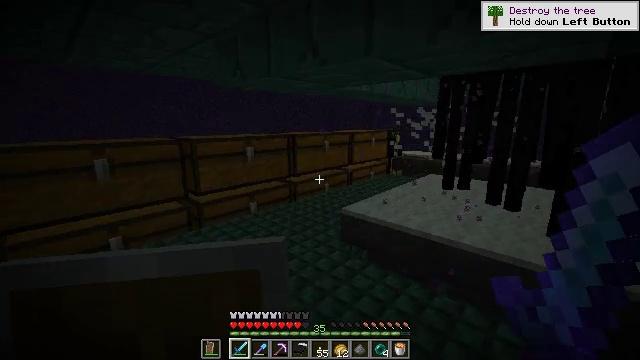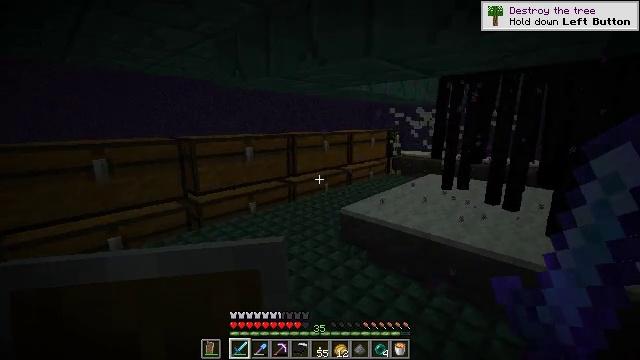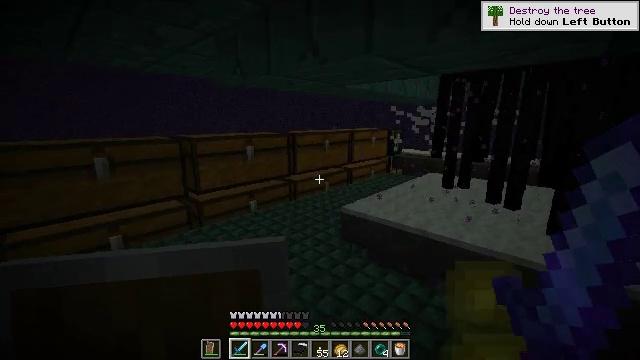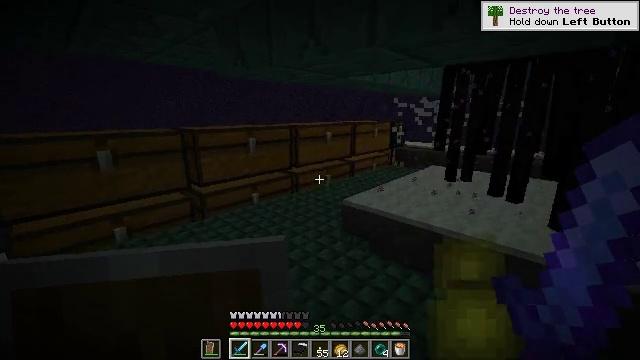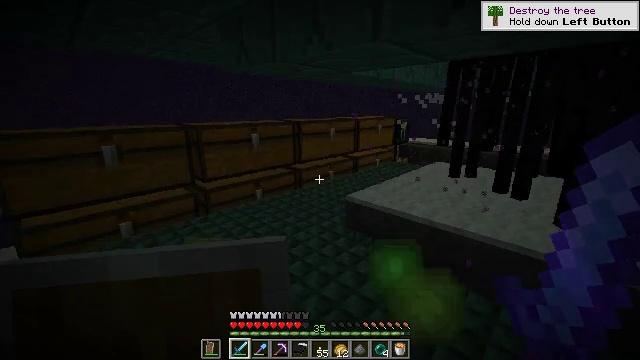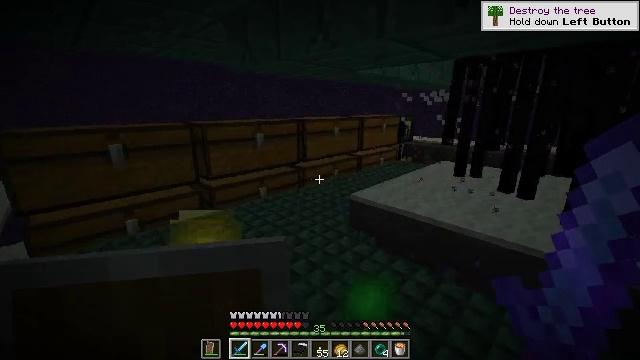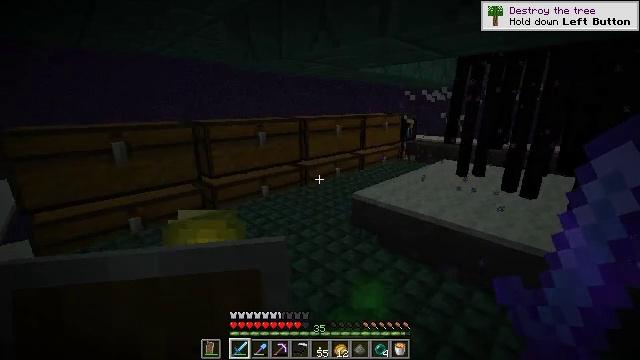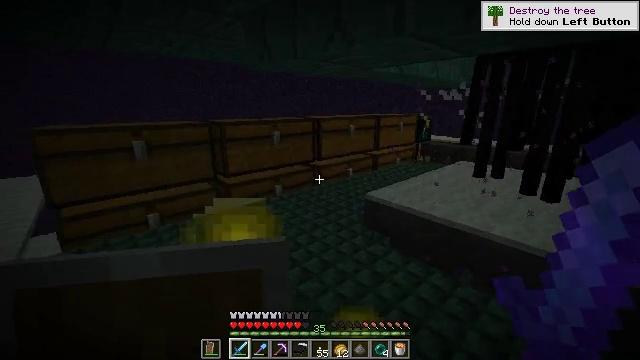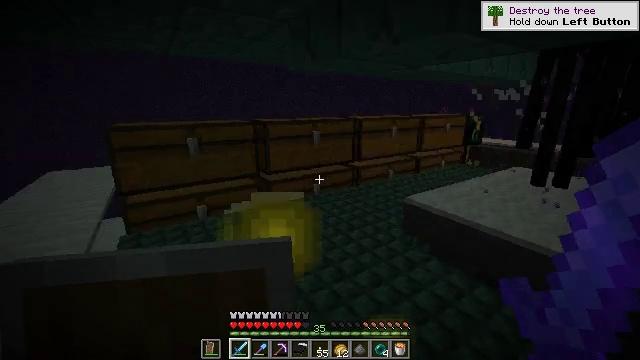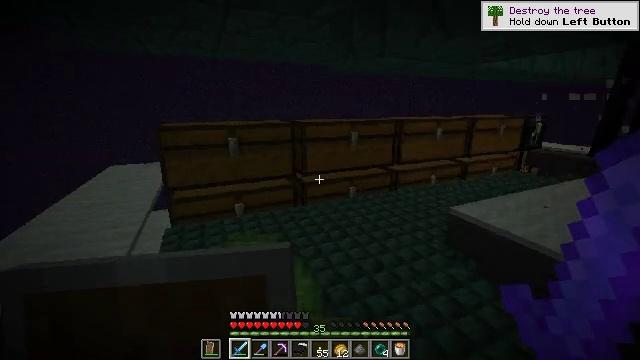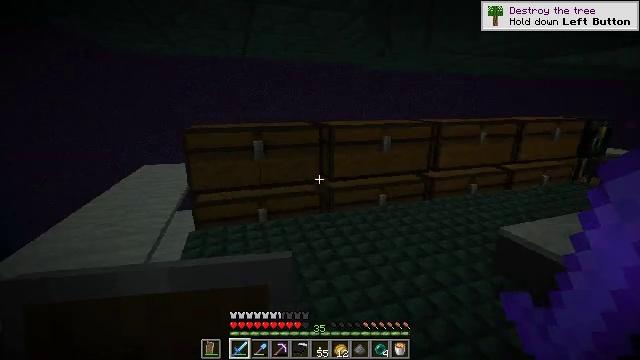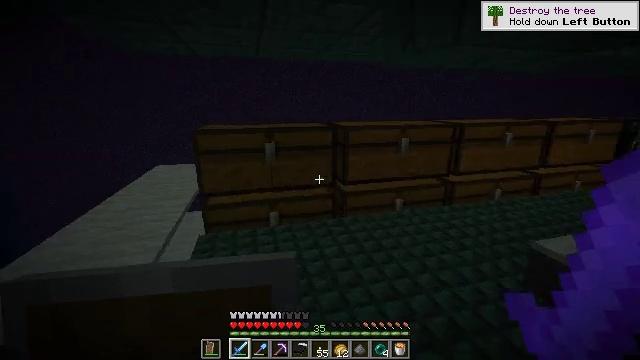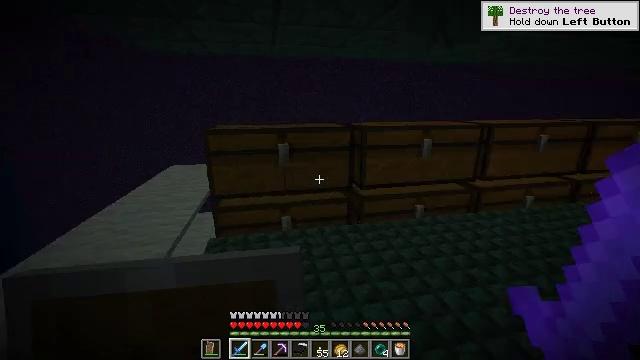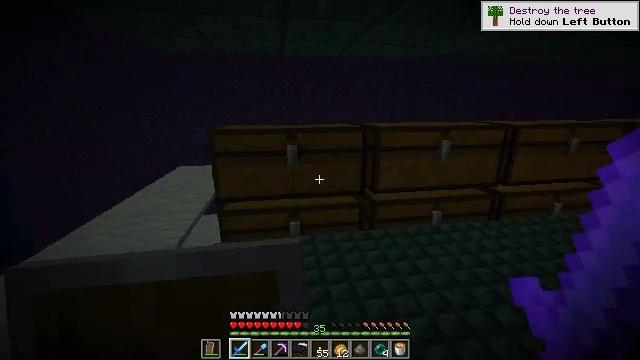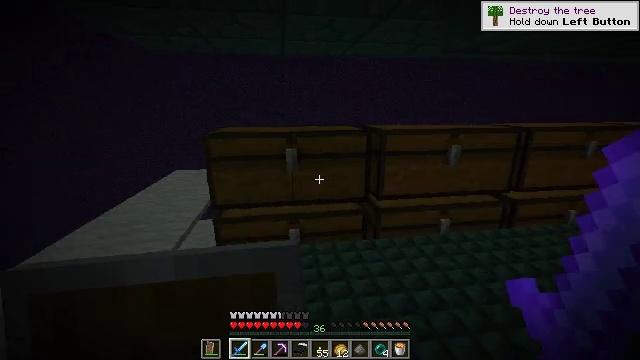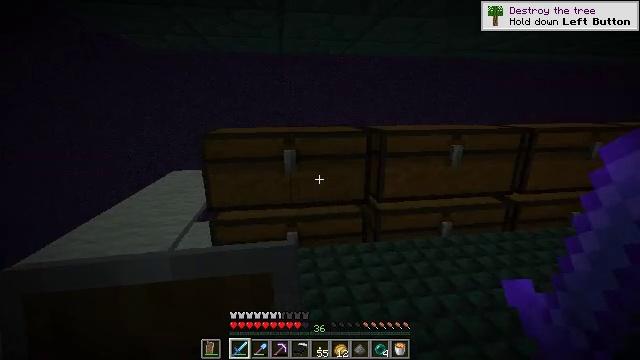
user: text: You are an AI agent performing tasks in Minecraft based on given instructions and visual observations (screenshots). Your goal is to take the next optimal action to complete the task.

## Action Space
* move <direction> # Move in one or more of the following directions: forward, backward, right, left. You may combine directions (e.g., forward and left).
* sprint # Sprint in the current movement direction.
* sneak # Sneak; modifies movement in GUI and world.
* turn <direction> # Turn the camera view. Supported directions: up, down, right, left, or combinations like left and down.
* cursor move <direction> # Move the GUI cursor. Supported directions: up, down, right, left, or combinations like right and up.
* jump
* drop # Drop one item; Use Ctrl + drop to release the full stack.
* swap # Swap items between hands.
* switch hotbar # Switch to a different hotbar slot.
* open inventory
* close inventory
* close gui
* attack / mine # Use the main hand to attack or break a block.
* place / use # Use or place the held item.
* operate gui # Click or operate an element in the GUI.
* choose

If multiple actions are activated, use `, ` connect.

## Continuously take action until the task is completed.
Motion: motion action
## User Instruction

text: Kill an enderman.
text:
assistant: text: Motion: no_op
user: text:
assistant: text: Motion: no_op
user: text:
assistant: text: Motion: turn down
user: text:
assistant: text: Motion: no_op
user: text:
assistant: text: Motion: no_op
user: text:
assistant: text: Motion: no_op
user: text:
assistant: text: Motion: turn left
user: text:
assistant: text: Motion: move forward, turn left
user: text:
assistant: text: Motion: move forward, turn left
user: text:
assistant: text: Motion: move forward, turn left
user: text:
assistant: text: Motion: move forward, turn left
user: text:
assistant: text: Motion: move forward, turn left
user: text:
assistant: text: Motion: move forward, turn left
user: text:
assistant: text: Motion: no_op
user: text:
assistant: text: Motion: no_op
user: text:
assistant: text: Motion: no_op
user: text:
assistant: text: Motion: no_op
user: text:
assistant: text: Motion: no_op
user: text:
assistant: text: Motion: use / place
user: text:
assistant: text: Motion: use / place
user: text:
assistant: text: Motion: use / place
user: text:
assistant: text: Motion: use / place
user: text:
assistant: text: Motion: no_op
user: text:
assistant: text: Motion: open gui
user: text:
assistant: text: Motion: no_op
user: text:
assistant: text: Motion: no_op
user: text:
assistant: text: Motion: no_op
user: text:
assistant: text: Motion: no_op
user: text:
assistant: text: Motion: no_op
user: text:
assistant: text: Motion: no_op